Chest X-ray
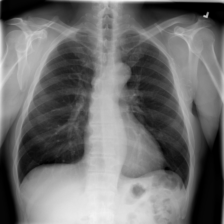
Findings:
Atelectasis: negative
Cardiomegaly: negative
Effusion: negative
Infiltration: negative
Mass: negative
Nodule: negative
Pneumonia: negative
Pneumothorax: negative
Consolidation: negative
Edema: negative
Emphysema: negative
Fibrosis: negative
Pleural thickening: negative
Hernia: negative